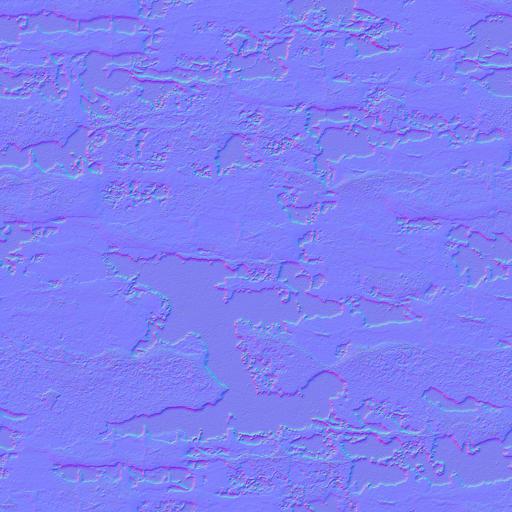
asphalt damaged road street